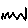
Label: zigzag